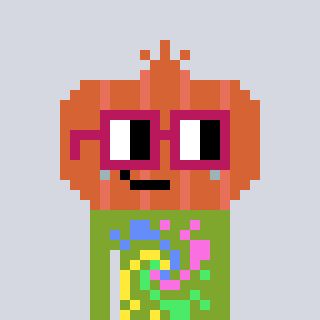
a pixel art character with square dark red glasses, a onion-shaped head and a slimegreen-colored body on a cool background